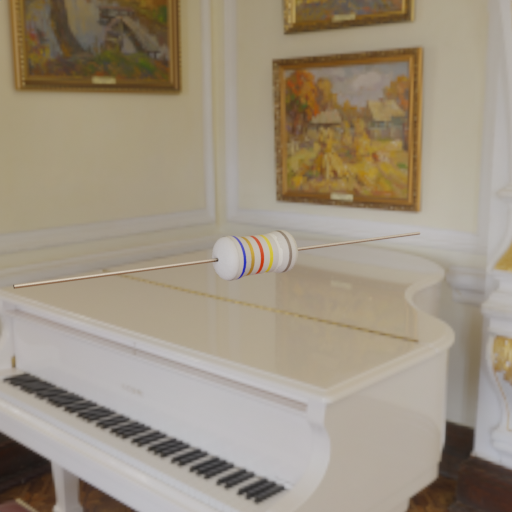
Resistor colour bands (in order): blue, gold, red, yellow, white, gray